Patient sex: F
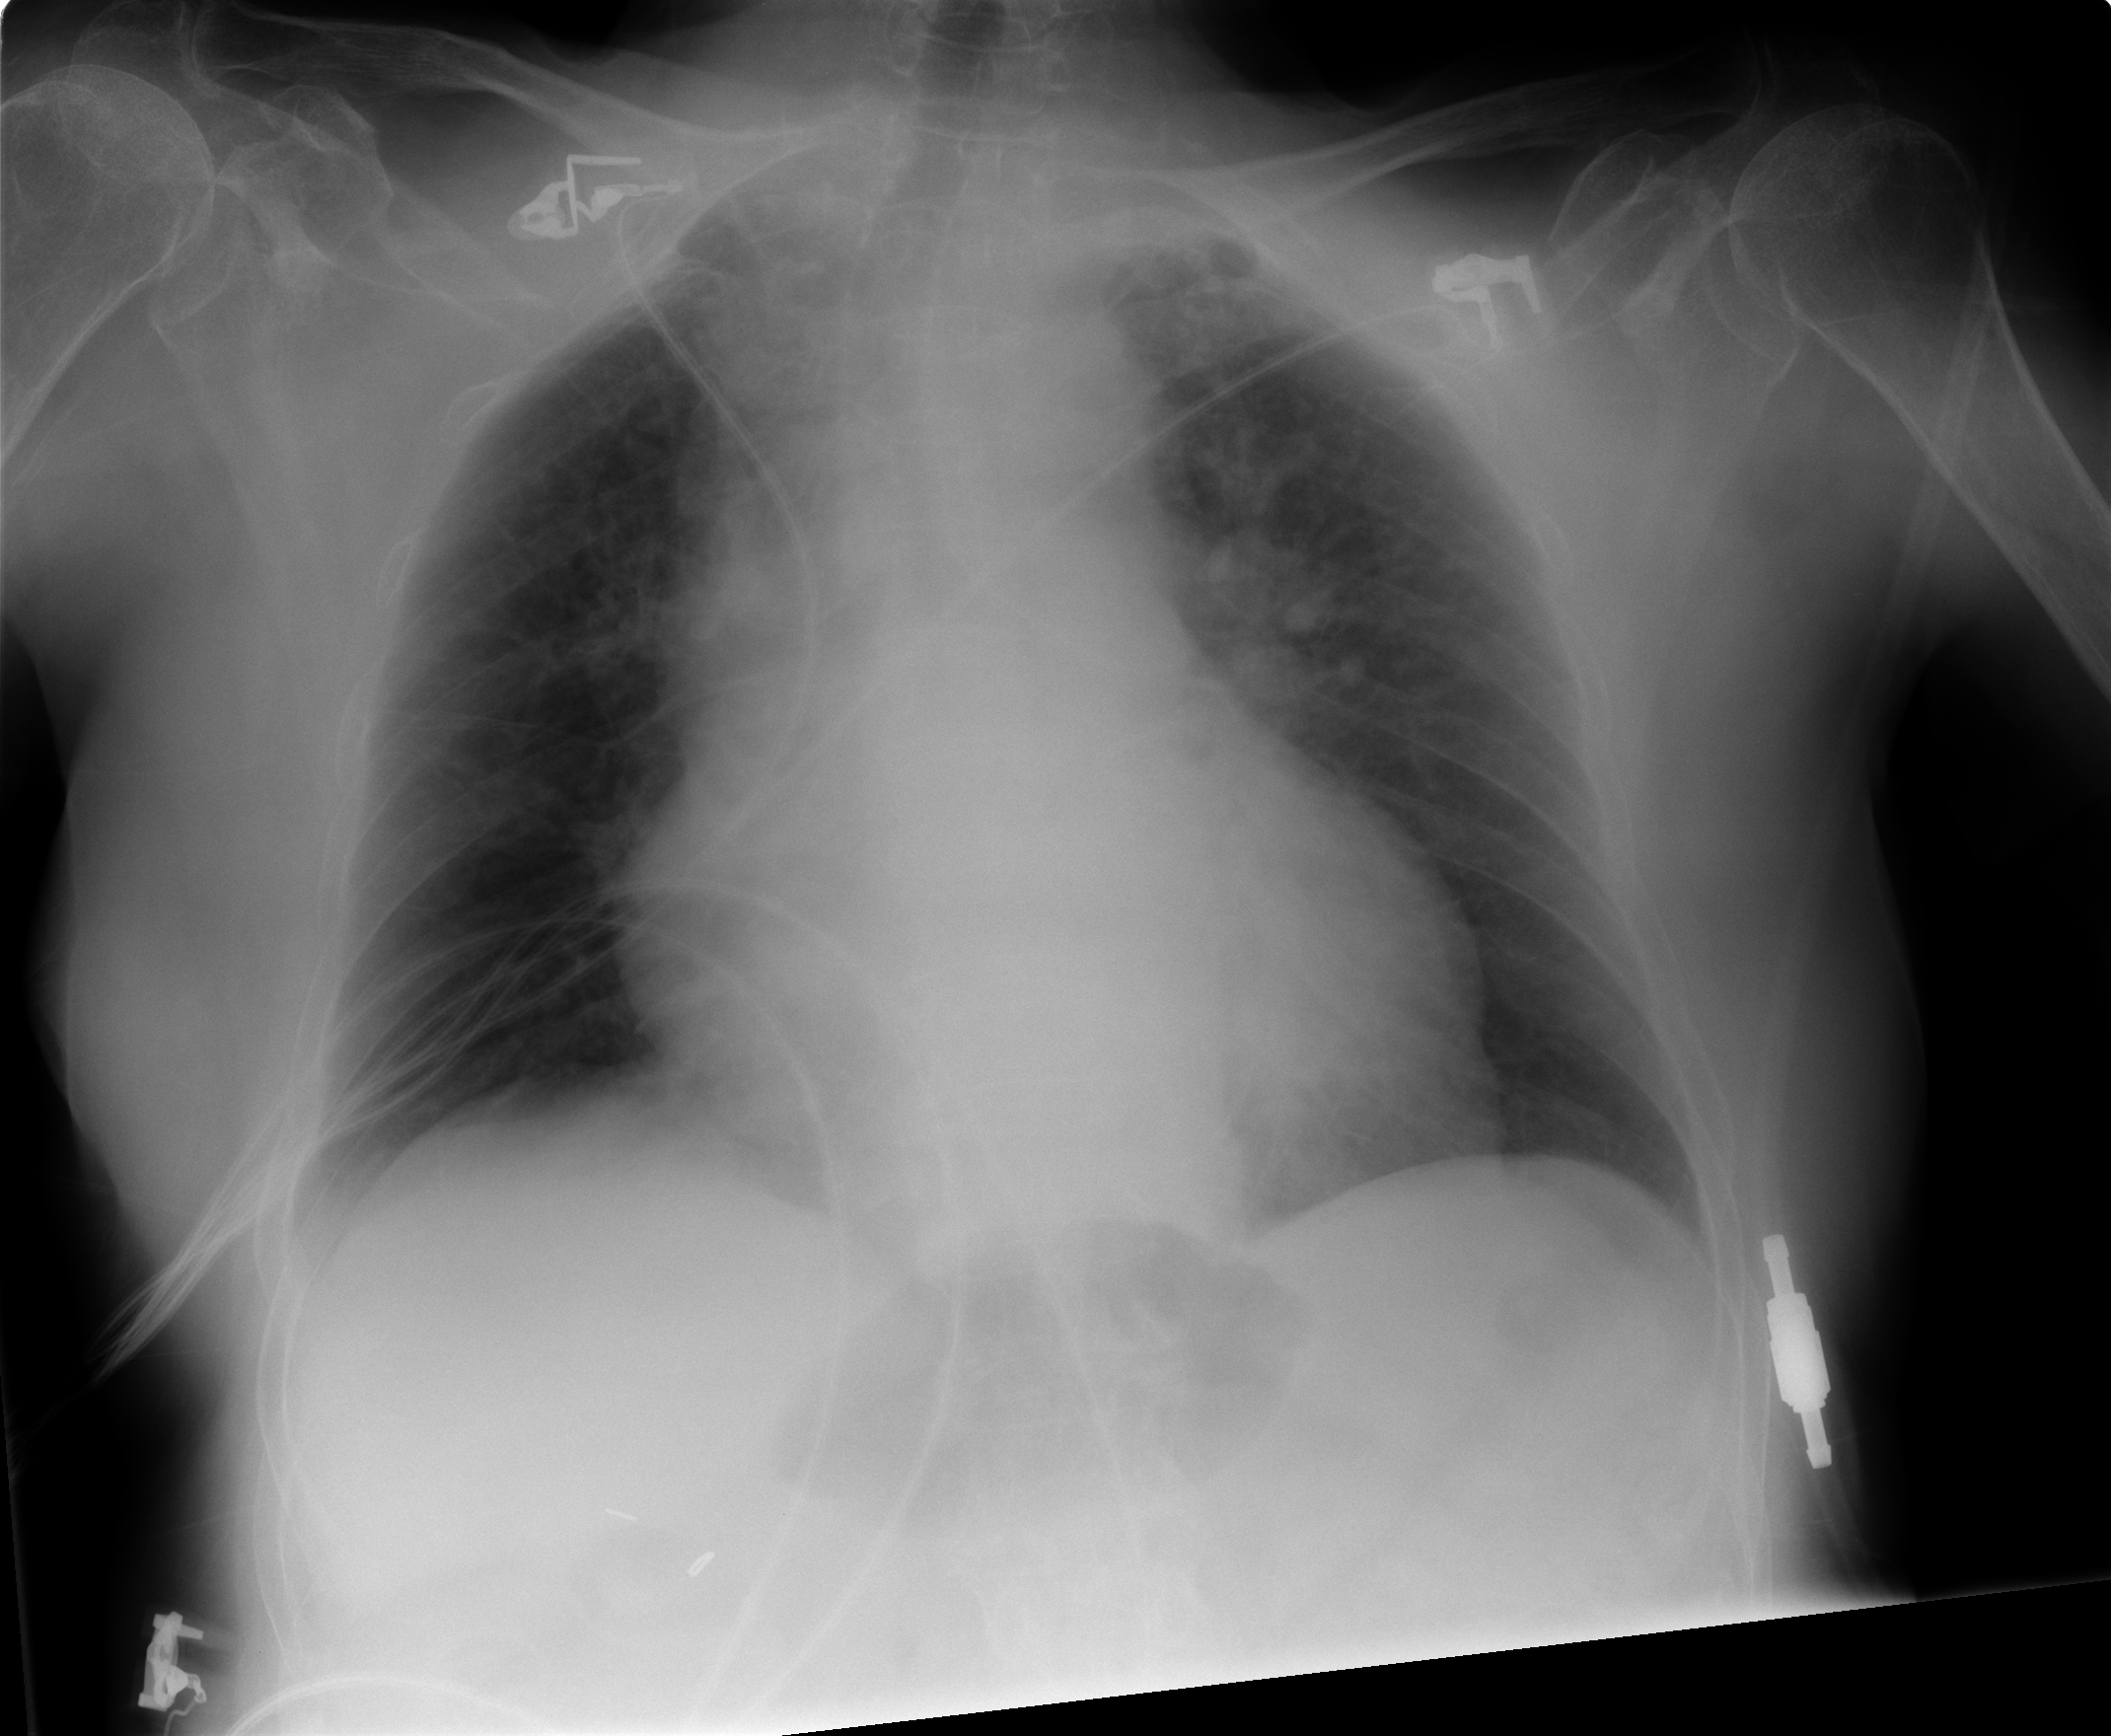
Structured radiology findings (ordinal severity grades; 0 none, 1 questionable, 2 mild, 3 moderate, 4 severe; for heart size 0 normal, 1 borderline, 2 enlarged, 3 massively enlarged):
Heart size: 2
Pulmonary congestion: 2
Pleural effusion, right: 0
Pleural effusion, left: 0
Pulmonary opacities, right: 0
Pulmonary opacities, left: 0
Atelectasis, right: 0
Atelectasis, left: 0